Question: Is it somhow possible to set the and to ?
I have package e.g. . This package is using connection from connection manager e.g. .
using configuration file with connection string specified.
'''
<DTSConfiguration>
<DTSConfigurationHeading>
<DTSConfigurationFileInfo GeneratedBy="..." GeneratedFromPackageName="..." GeneratedFromPackageID="..." GeneratedDate="20.3.2013 12:08:27"/>
</DTSConfigurationHeading>
<Configuration ConfiguredType="Property" Path="\Package.Connections[Destination].Properties[ConnectionString]" ValueType="String">
<ConfiguredValue>Data Source=.;Password=Password123;User ID=MyUser;Initial Catalog=Catalog;Provider=SQLNCLI10.1;Persist Security Info=True;Auto Translate=False;</ConfiguredValue>
</Configuration>
</DTSConfiguration>
'''
Now when opening the connection from connection manager in Visual Studio, the and the package doen't execute.

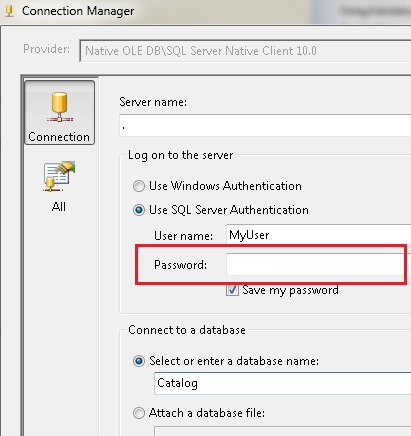
Answer: Finally we found a way how to do it:
- - -
Then SSIS package will load the connection string inclusive password from the configuration file even in Visual Studio. In connection manager-connection dialog the password will not be shown, but the package runs using connection string from configuration.